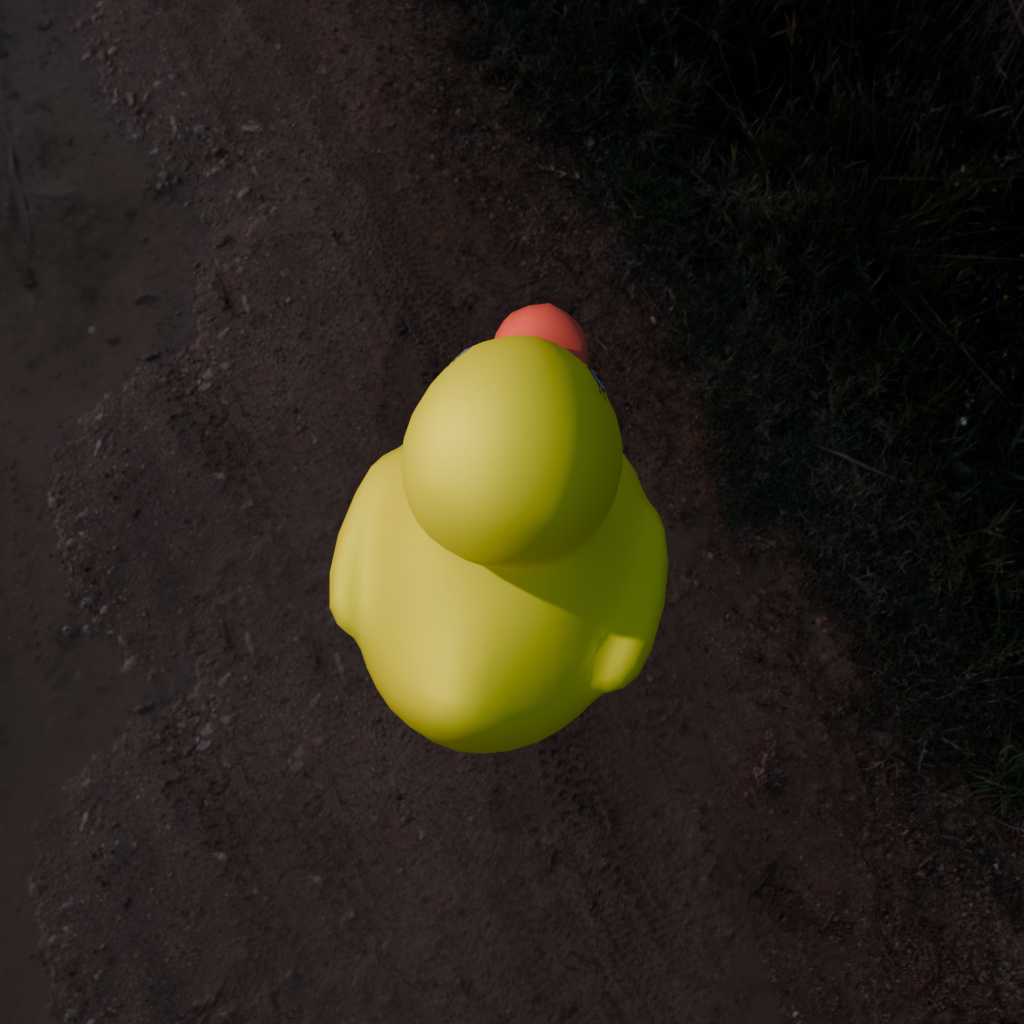
an image of a yellow rubber duck seen from <back_top> in a muddy path at sunset with fields on both sides.